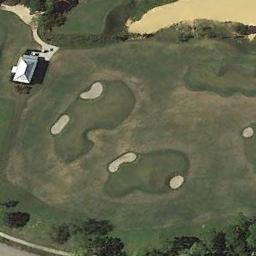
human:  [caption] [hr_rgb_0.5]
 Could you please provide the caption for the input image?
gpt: There are three bunkers and a winding road in this area .

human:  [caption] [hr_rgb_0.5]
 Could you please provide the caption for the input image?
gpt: There are a few bunkers and a path along a large green lawn on the golf course and many trees and a building .

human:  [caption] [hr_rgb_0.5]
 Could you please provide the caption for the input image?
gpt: There is a building next to the golf course .

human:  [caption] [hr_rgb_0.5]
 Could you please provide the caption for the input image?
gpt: The golf course has some putting greens, Fairways, Barrier trees, Sandpits and a house .

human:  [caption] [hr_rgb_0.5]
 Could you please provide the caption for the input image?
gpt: There are five bunkers and a white building on the golf course .